Interaction volume radius: 10 \u00c5
Interaction volume height: 10 \u00c5
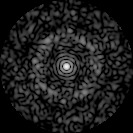
Disorder parameter: 0.8452